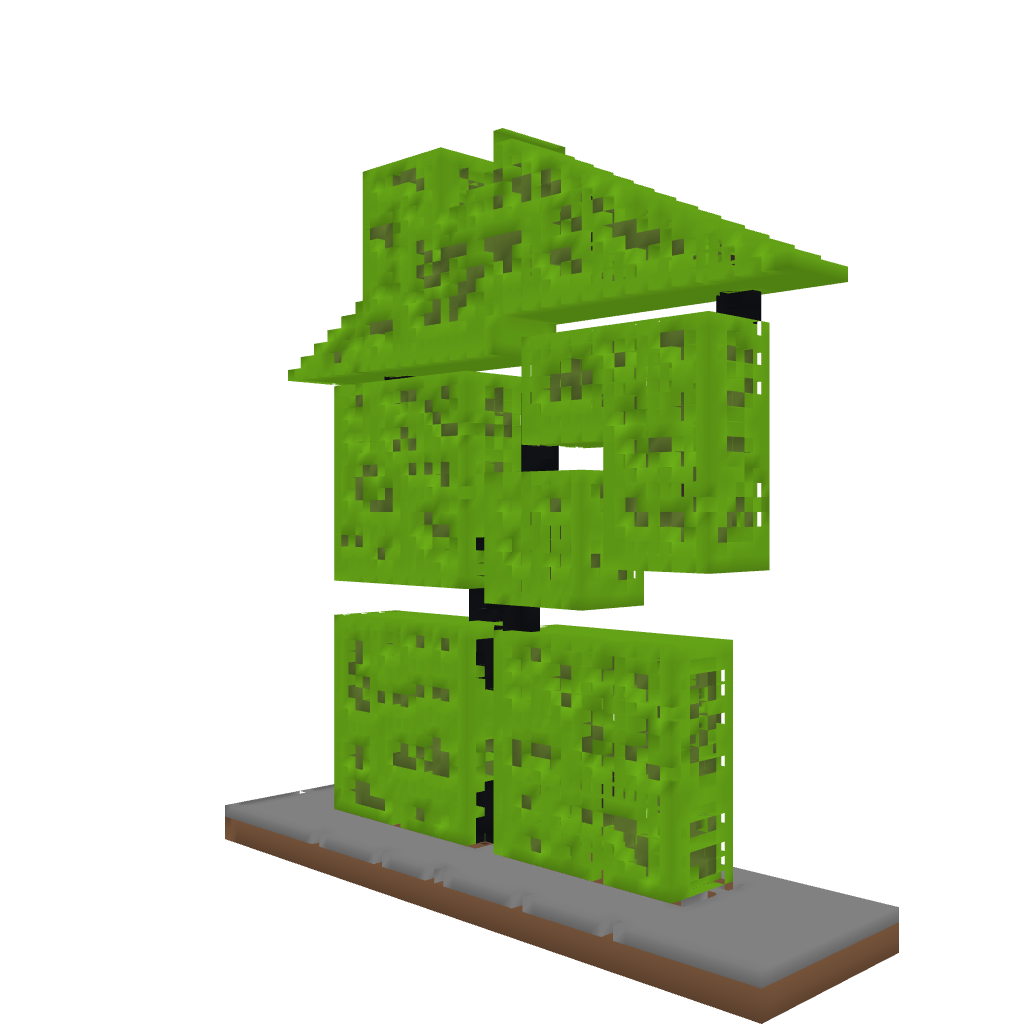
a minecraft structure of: Spurb house